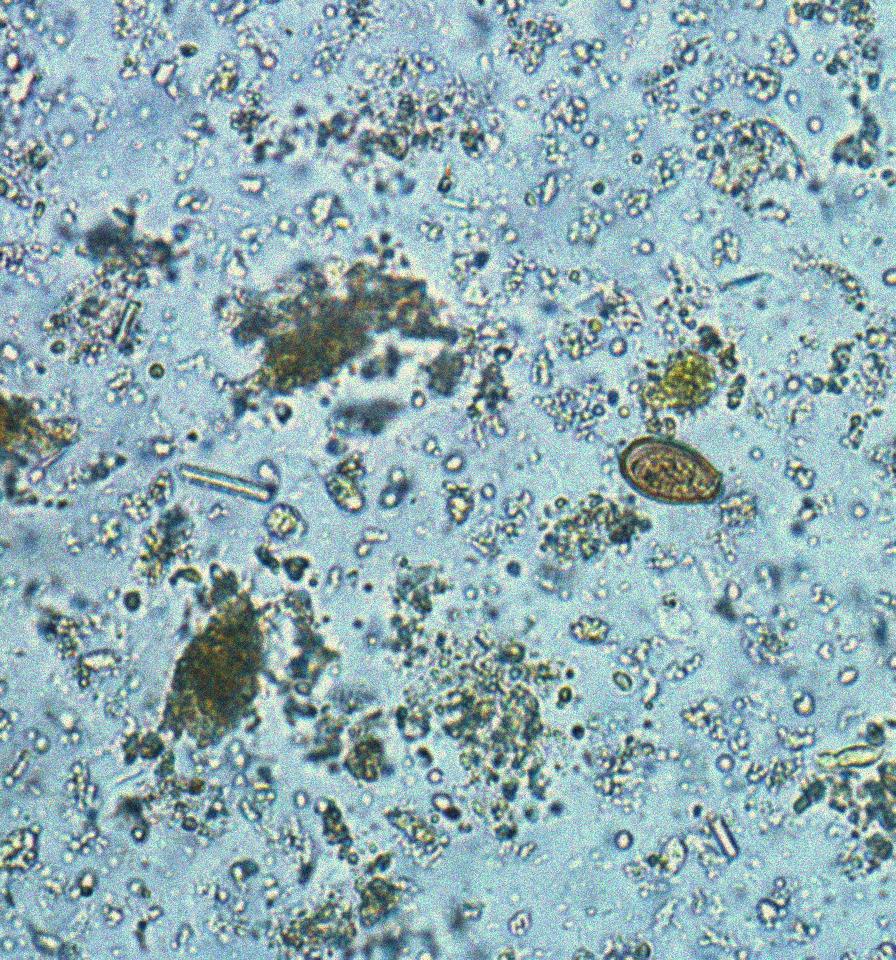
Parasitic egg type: Opisthorchis viverrine